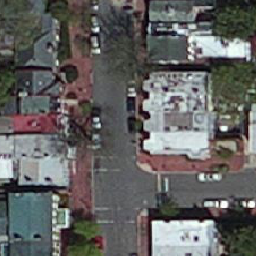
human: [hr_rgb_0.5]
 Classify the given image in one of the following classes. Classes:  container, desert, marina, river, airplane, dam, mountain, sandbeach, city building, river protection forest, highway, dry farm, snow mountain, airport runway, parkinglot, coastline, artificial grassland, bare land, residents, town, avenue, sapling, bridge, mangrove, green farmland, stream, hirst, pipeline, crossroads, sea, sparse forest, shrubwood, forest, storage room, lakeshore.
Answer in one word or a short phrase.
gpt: city building